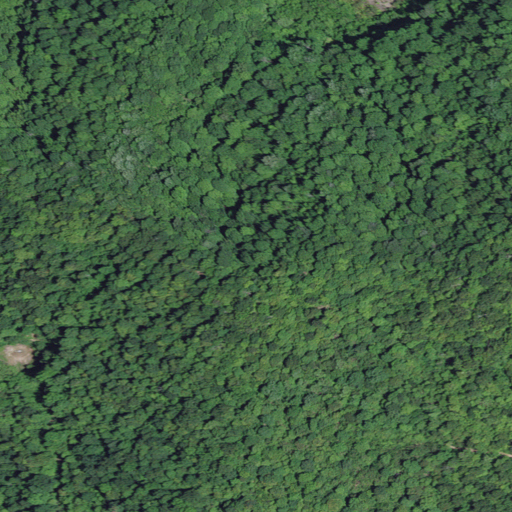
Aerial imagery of mountain in Kentucky named Lundy Mountain containing deciduous forest, mixed forest, and evergreen forest